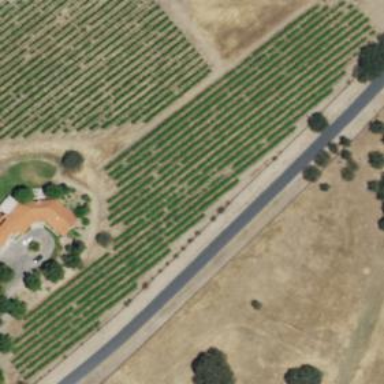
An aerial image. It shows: Vineyard with grape crops.